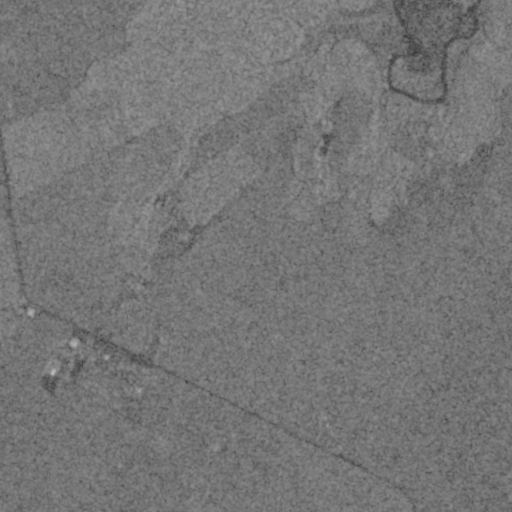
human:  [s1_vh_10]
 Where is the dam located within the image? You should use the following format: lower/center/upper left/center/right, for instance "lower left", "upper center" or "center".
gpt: The dam is located in the upper center of the image.
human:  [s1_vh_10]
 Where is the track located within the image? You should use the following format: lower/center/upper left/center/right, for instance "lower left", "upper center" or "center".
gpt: There is no track in the image.

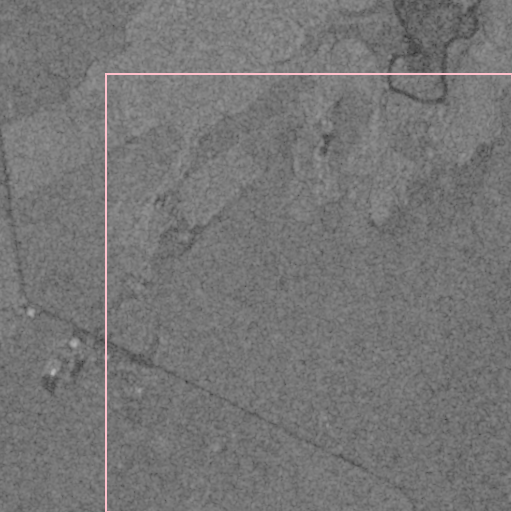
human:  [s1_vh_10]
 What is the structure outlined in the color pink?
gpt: The structure outlined in pink is a crop field.
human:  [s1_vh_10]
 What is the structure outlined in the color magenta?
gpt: There is no magenta outline.